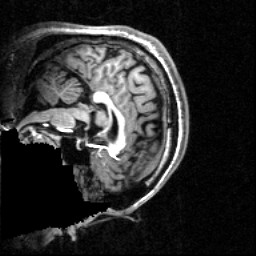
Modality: T1w
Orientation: sagittal
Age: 22
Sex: male
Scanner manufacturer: siemens
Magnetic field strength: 2.894 T
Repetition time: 2.3 s
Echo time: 0.0021 s